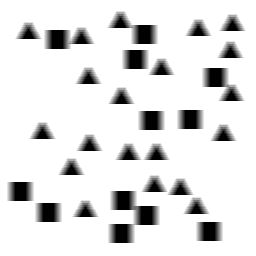
Squares: 12
Triangles: 20
Stars: 0
Total shapes: 32